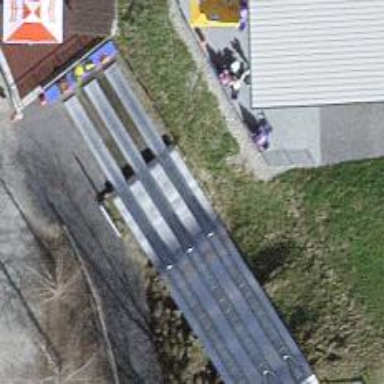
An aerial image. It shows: Playground with metal slide.